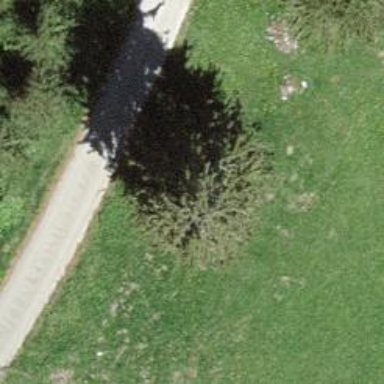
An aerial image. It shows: Single tag "natural: tree."